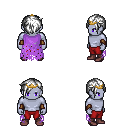
a pixel art fantasy rpg character, male body template, dark elf, purple skin, maroon tattered cape, red pants, white pixie cut hairstyle, gold tiara, cloth bracers, maroon shoes, four views (front, back, left, right), 2x2 character sprite sheet, small pixel art, hard edges, no anti-aliasing